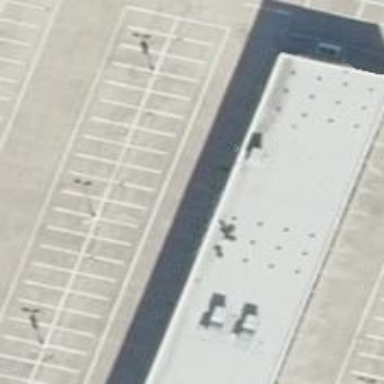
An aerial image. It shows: Multi-storey parking facility.